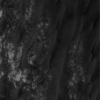
Label: not_dusty